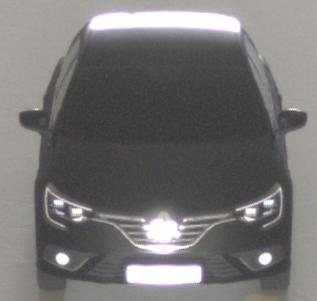
Make: Renault
Model: Mégane ENERGY TCe 100
Detailed model: Mégane (IV)
Model produced from: 2016/03
Model produced until: 2018/08
Doors: 5
Color: black
Road condition: dry road
Daytime: midday
Contrast: medium contrast